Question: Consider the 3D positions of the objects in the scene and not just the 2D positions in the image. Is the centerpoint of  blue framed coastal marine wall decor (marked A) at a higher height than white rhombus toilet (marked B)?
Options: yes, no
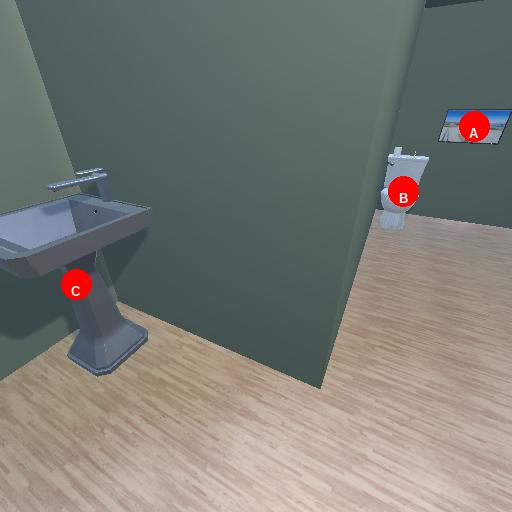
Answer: yes